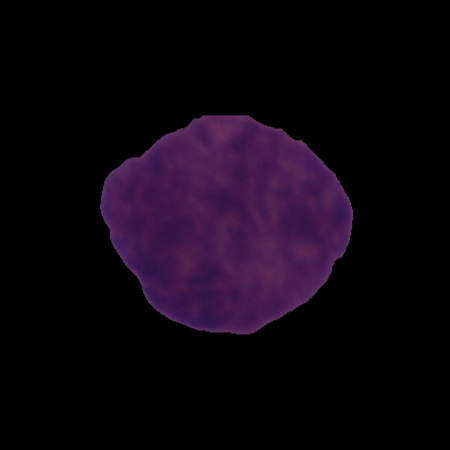
Label: cancer